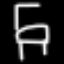
Label: chair